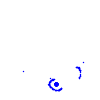
Particle: kaon